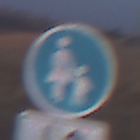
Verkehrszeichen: Gehweg
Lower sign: RichtungsangabeDurchPfeile8
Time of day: SunriseSunset
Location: Outdoor (Nature)
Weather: Clear
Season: NotSpecified
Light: Natural